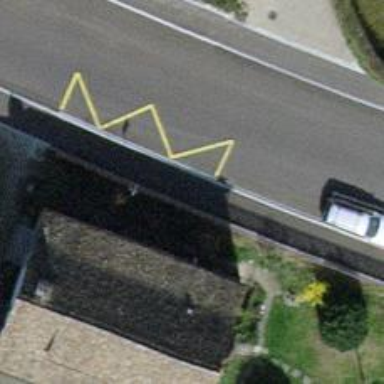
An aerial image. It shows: Bus stop with platform for public transport.